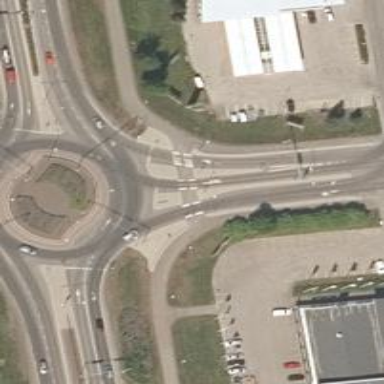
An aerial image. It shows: Unclassified road with asphalt surface. There is separate sidewalk and cycle track.